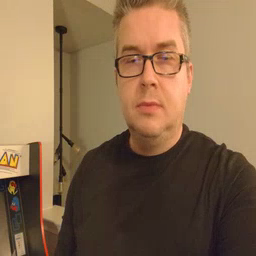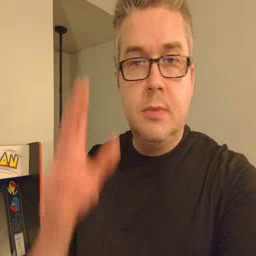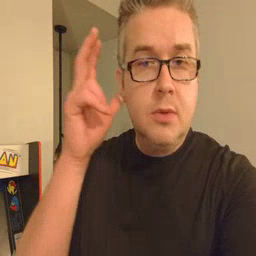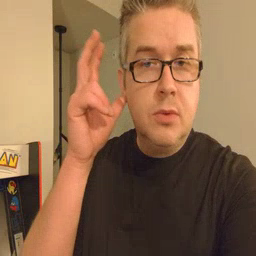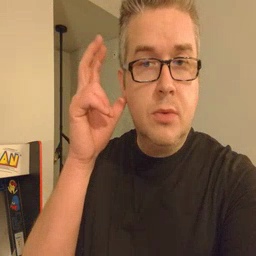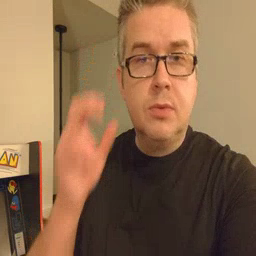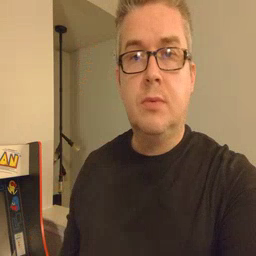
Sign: hear